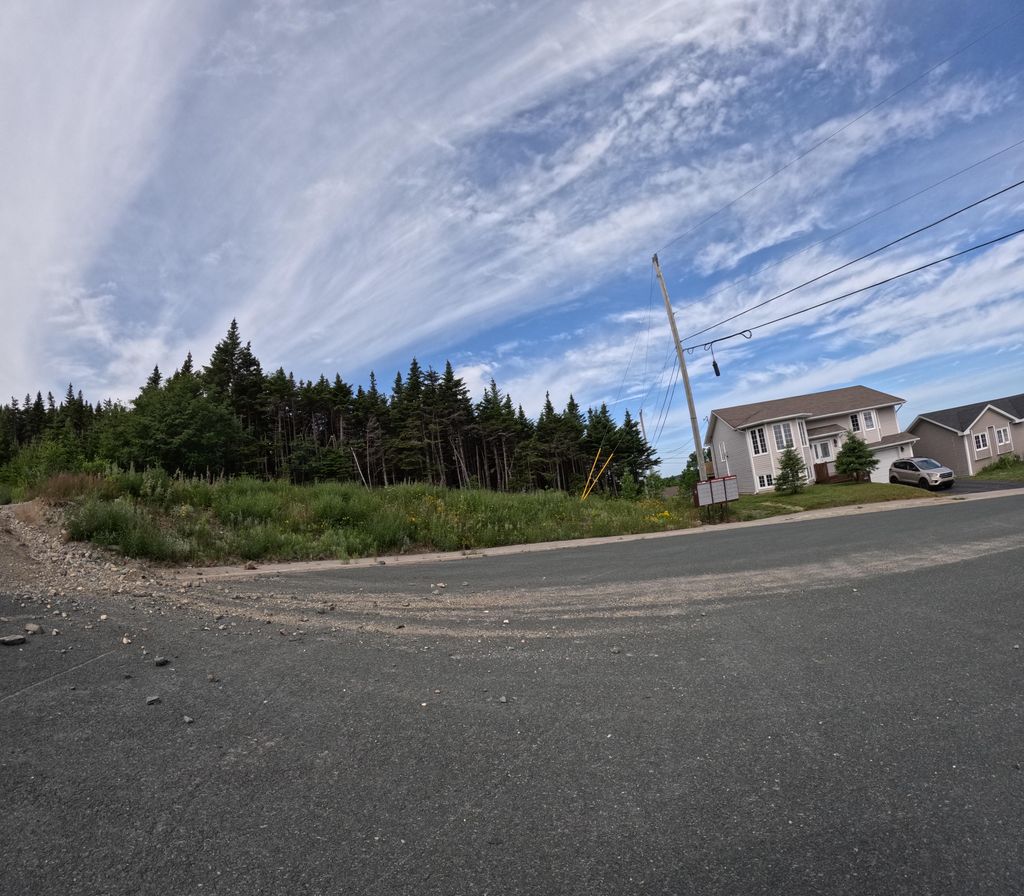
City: st_johns